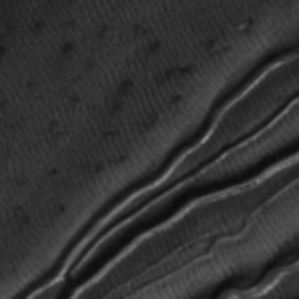
Label: frost